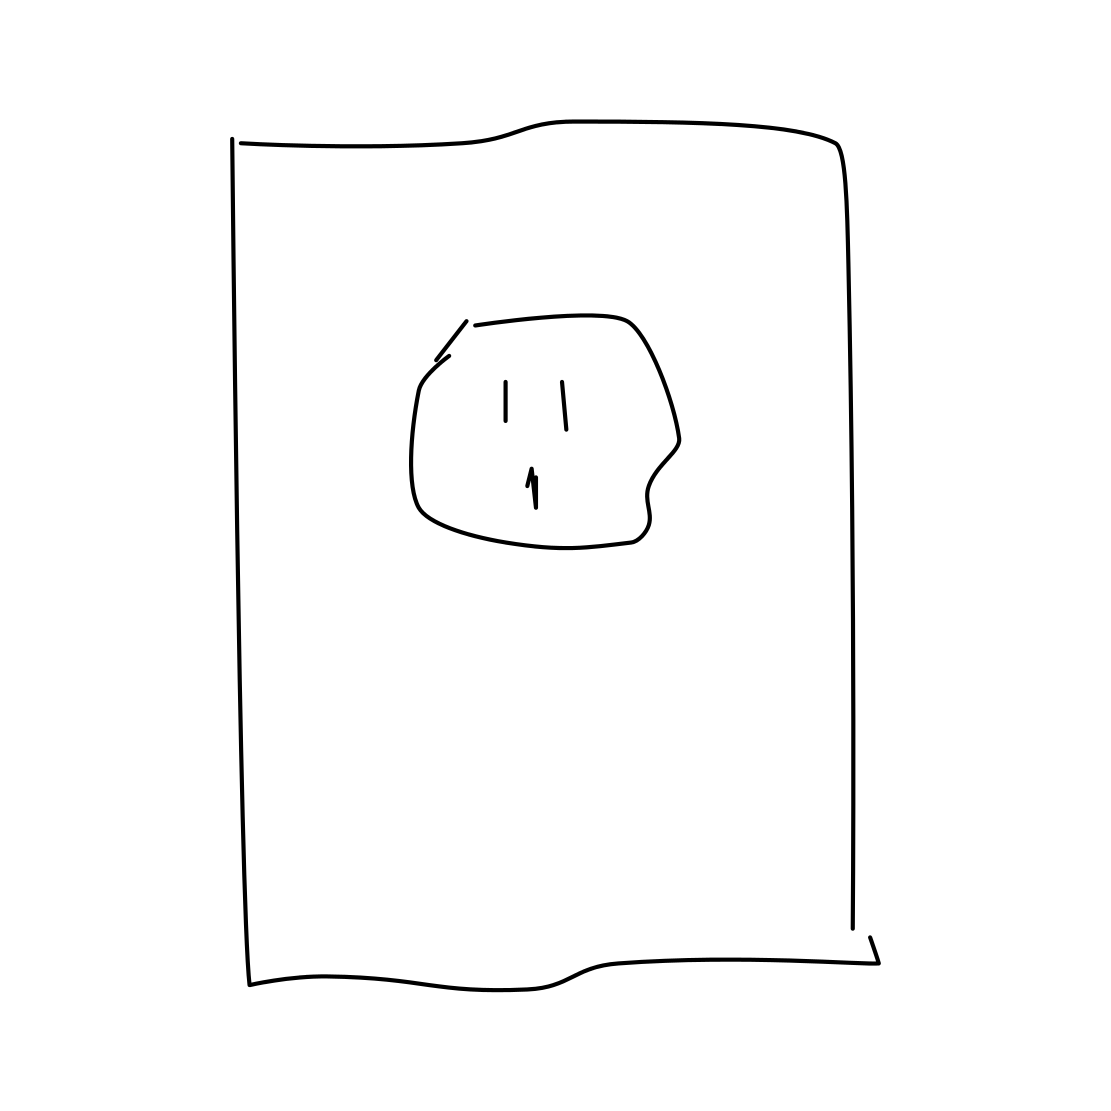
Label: power outlet